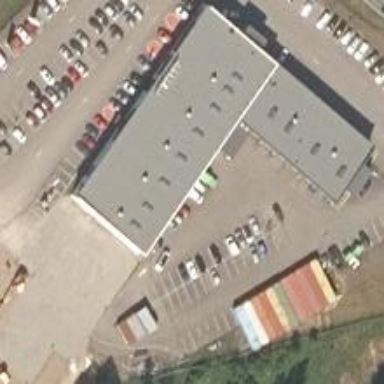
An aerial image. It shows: Building that houses car shop.